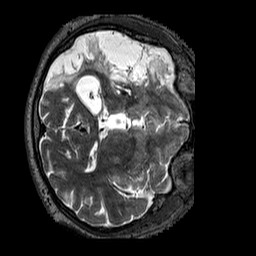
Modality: T2w
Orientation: axial
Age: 46
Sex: male
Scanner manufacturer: siemens
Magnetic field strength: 3 T
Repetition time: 3.2 s
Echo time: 0.567 s